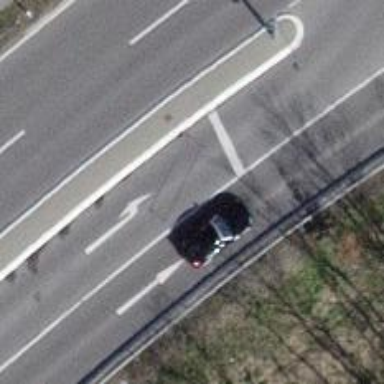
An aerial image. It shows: Road with traffic signals.